Question: A very weird situation...
Using the debugger in VS2010 I can look up a property MinSize of a RowDefinition which is defined on it's base class 'DefinitionBase'. I can also ask for the value of this property in the immediate window. See the attached screendump.
BUT, when trying to use this property in code it gives an error stating:
'''
'System.Windows.Controls.RowDefinition' does not contain a definition for 'MinSize' and no extension method 'MinSize' accepting a first argument of type 'System.Windows.Controls.RowDefinition' could be found (are you missing a using directive or an assembly reference?)
'''
Also looking in <URL>.
I feel pretty confused. Any help would be appreciated.

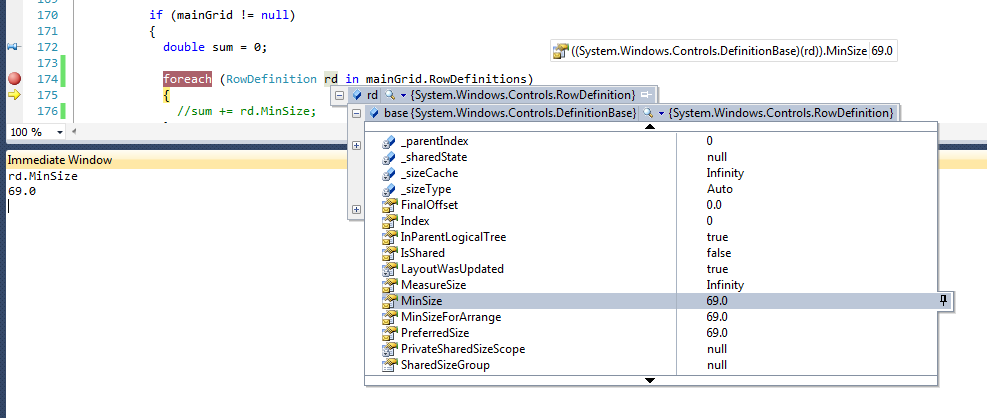
Answer: 'MinSize' appears to be <URL>?
'public''protected'